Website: walmart
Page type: newsletter-management
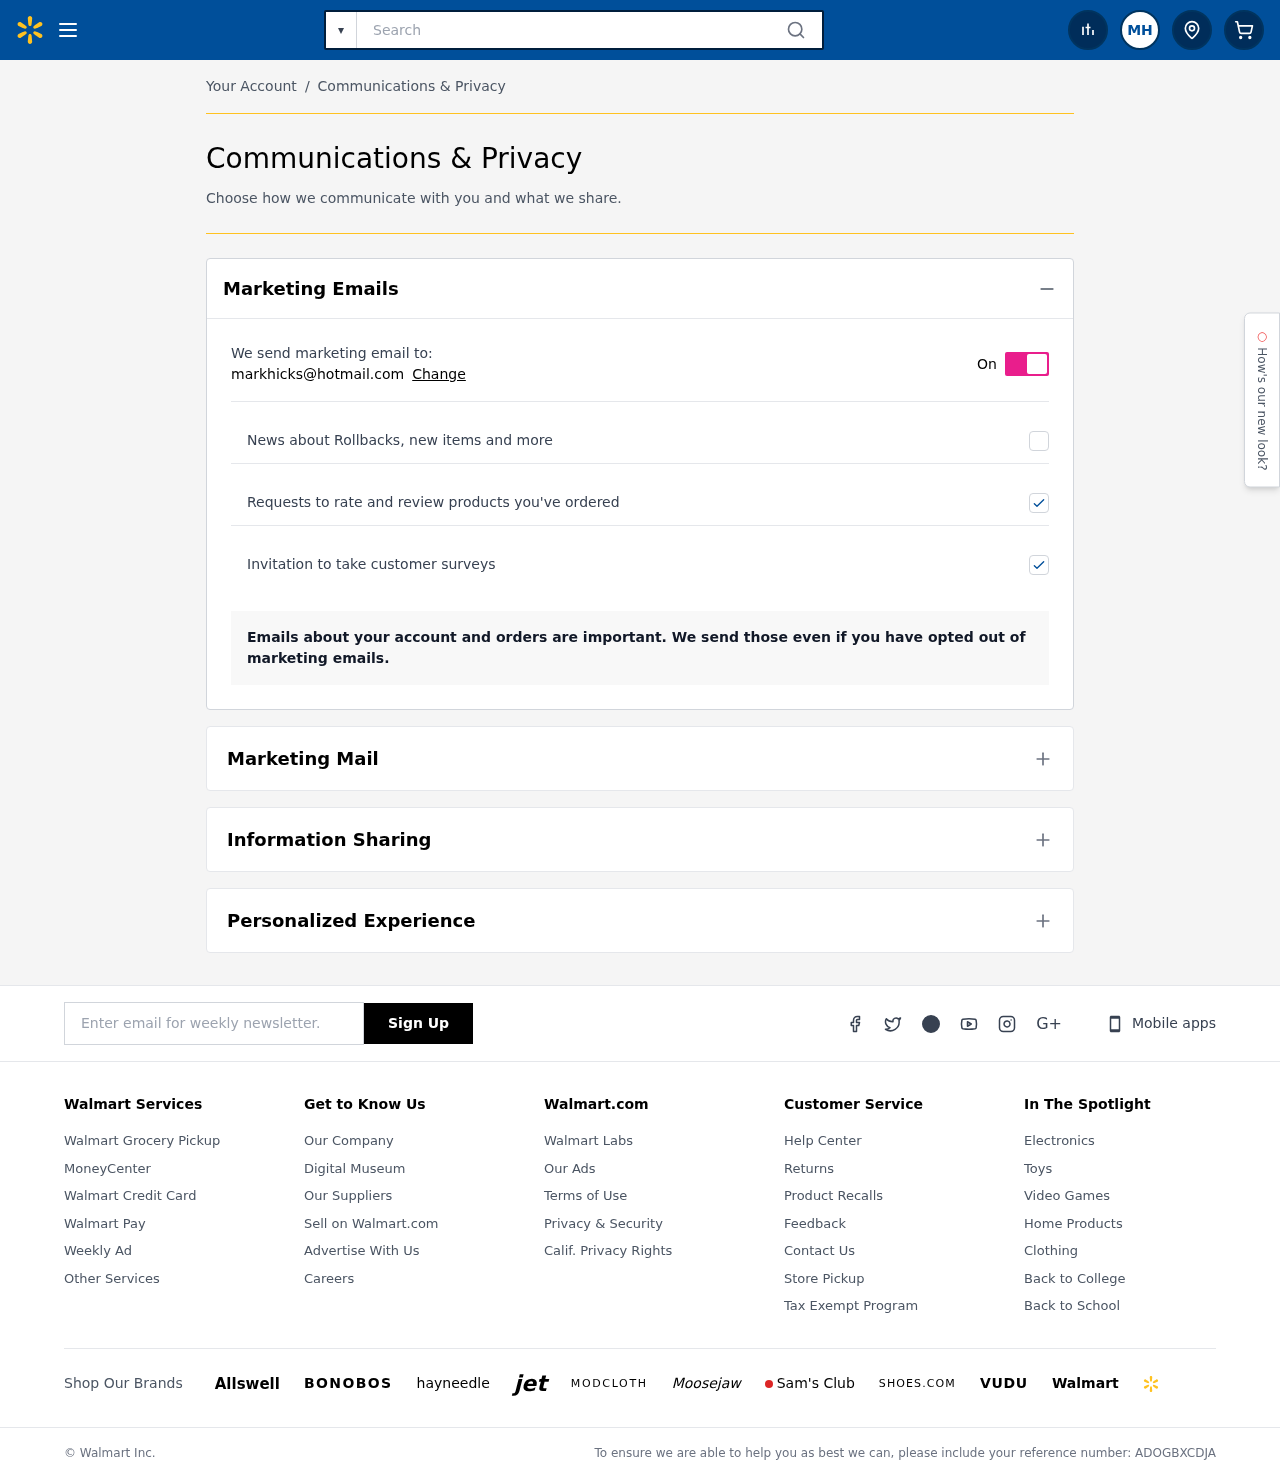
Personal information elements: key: PII_EMAIL
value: markhicks@hotmail.com
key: PII_INITIALS
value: MH
Search elements: key: HEADER_SEARCH
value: Search